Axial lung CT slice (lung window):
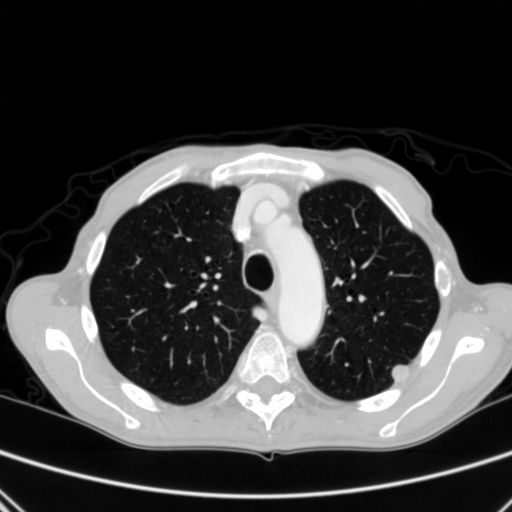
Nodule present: yes
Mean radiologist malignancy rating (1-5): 3.5